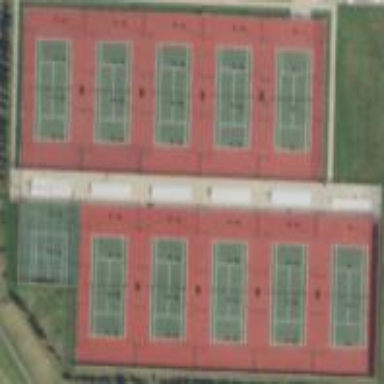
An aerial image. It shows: Paved tennis court in leisure land pitch.